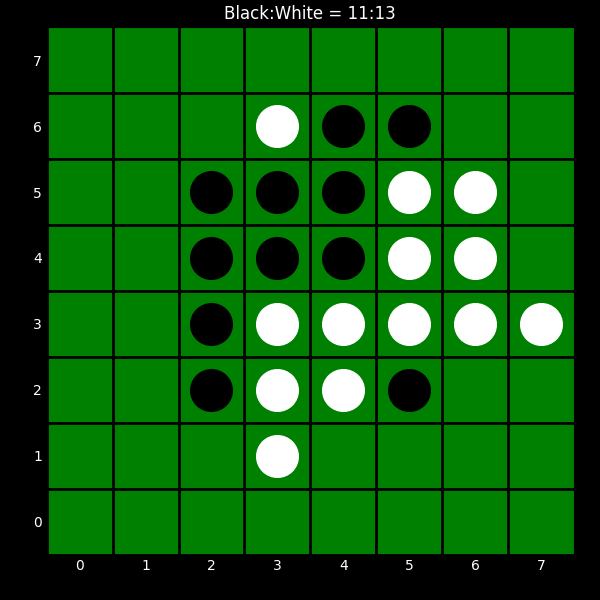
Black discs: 11
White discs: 13